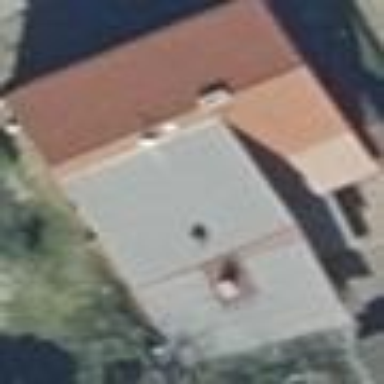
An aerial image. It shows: Simple house.